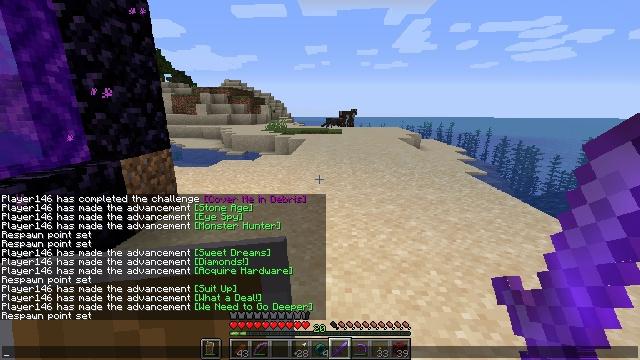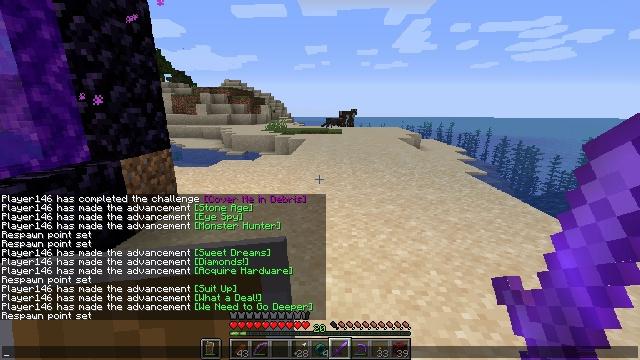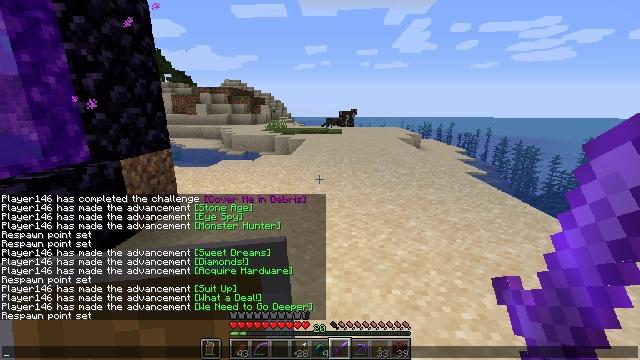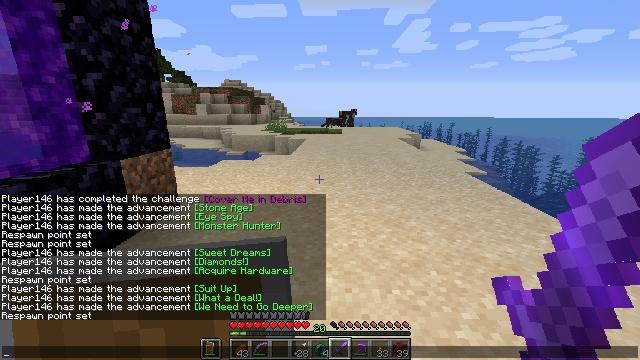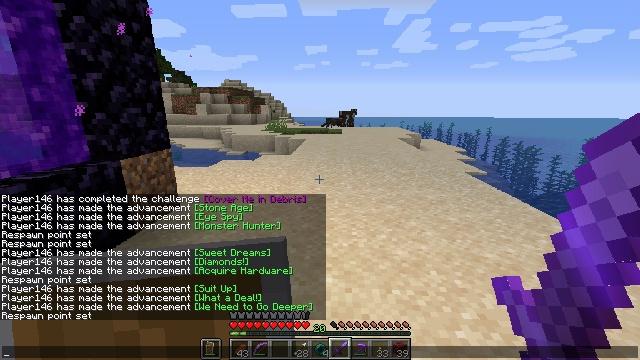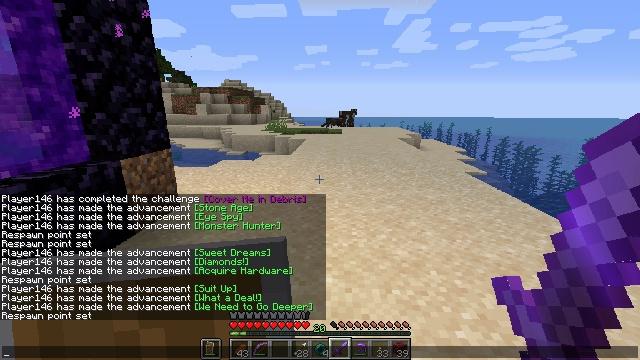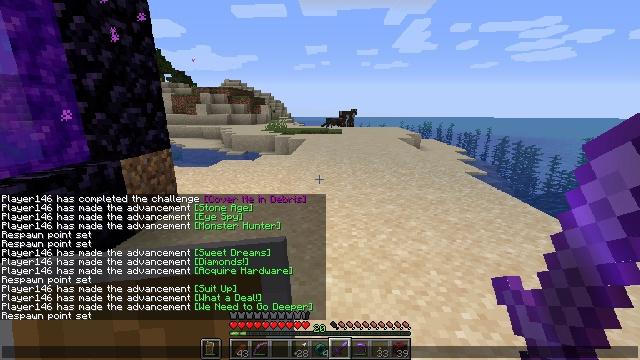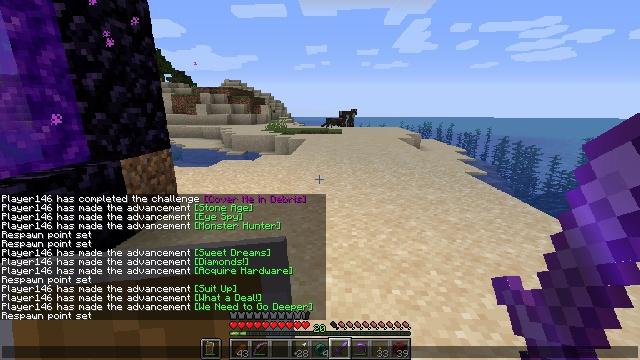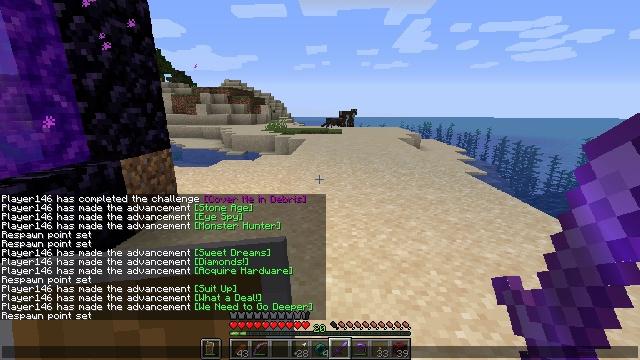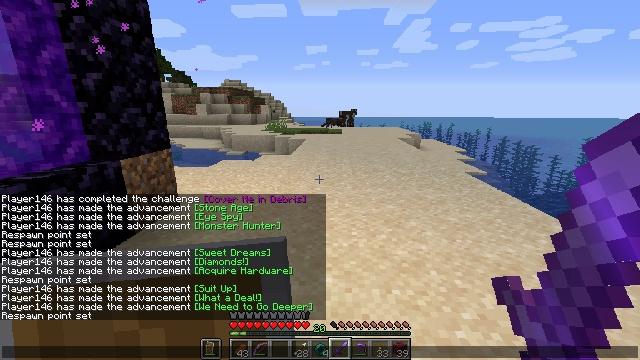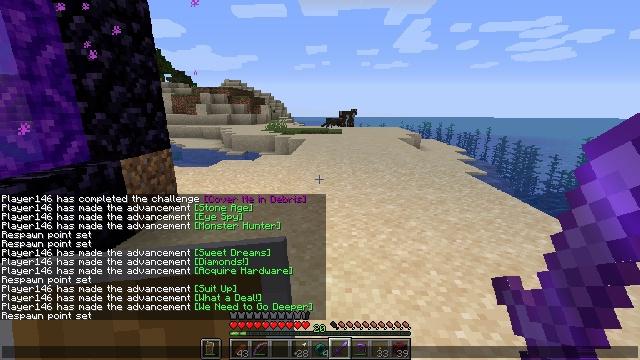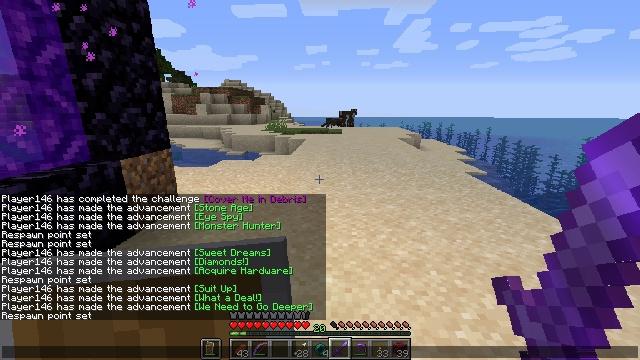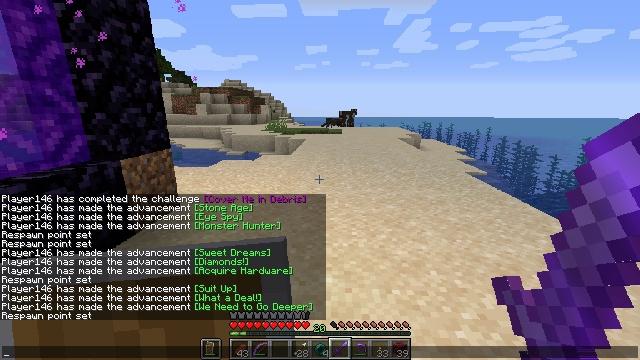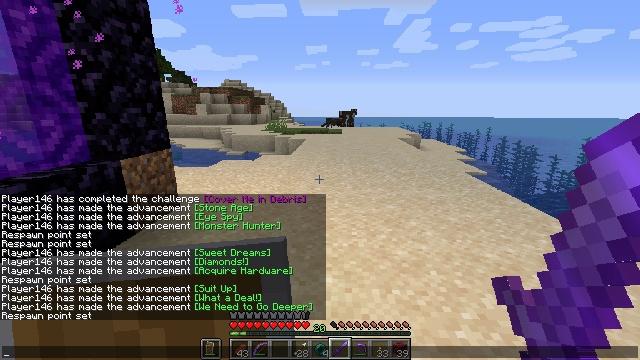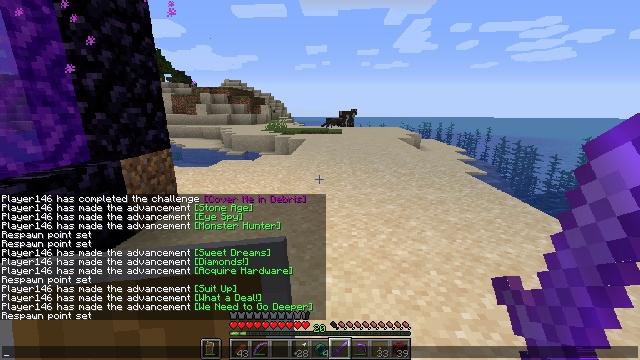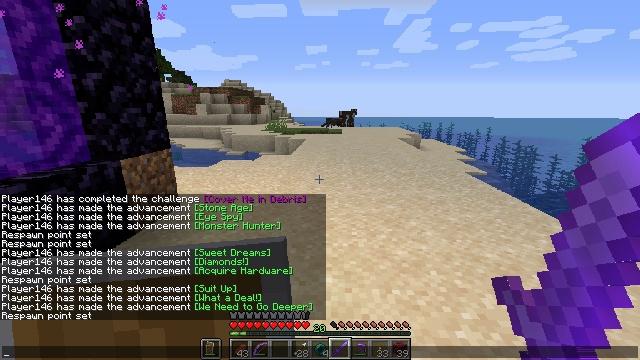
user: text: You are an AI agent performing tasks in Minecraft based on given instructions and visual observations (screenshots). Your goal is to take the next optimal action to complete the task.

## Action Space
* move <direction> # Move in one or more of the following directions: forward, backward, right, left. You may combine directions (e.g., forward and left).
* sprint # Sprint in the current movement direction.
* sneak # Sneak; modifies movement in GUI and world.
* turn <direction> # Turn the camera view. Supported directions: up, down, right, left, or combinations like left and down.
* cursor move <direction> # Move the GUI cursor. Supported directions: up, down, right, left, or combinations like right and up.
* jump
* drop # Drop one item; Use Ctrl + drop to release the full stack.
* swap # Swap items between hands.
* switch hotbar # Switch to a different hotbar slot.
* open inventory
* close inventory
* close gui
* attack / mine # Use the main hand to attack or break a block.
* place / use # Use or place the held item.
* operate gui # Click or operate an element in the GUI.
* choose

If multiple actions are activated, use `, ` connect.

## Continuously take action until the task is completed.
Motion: motion action
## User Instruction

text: Break down blaze rods into blaze powder.
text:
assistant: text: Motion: no_op
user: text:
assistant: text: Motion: no_op
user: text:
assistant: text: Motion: no_op
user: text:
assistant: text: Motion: no_op
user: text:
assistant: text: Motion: no_op
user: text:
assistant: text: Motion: no_op
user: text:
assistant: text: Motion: no_op
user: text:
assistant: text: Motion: no_op
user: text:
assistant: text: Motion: no_op
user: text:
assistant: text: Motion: no_op
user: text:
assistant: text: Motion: no_op
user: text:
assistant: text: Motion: turn down
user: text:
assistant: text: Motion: turn left and down
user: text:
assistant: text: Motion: turn down
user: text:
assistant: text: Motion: no_op
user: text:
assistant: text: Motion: turn down
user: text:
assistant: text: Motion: turn down
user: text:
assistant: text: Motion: turn down
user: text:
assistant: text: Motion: turn down
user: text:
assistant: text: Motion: turn down
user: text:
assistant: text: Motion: no_op
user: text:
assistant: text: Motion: no_op
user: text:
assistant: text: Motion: no_op
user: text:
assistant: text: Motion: no_op
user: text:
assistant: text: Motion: no_op
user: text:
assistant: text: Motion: no_op
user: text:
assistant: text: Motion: no_op
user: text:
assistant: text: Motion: no_op
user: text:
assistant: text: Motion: no_op
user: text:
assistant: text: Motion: no_op